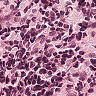
Metastatic tissue present: no